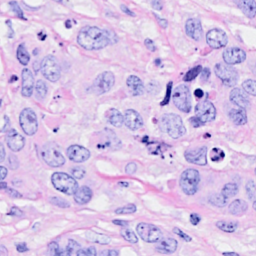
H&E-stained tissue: Breast